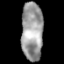
Tissue: prostate
Cell type: T cells
Senescence score: 0.3239
Nuclear area (px): 1230
Mean DAPI intensity: 156.204